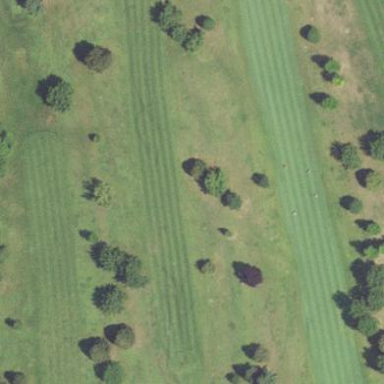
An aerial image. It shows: Grassy area designated as golf fairway.